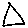
Label: triangle